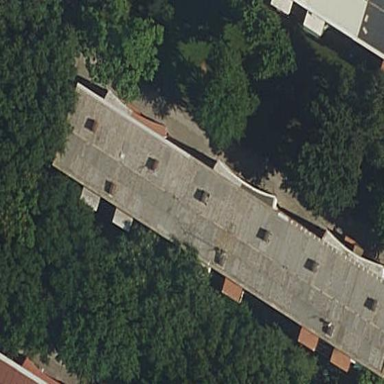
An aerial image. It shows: Hipped roof on apartment building.